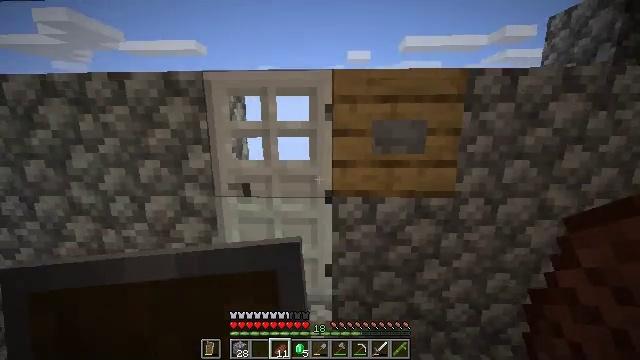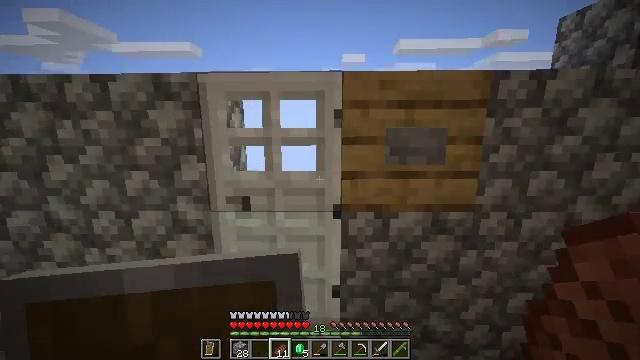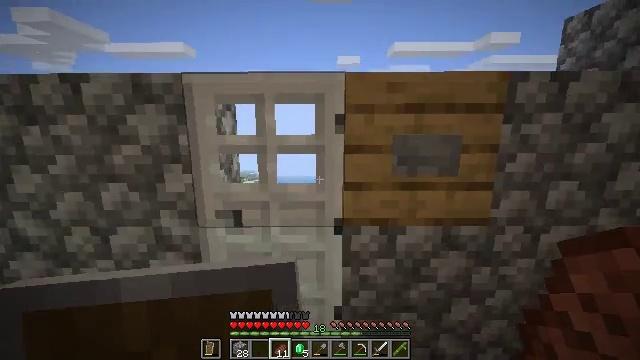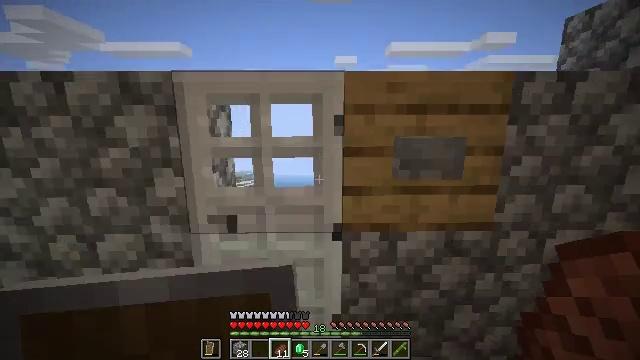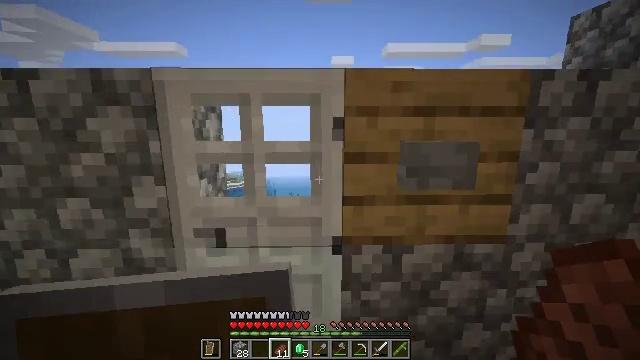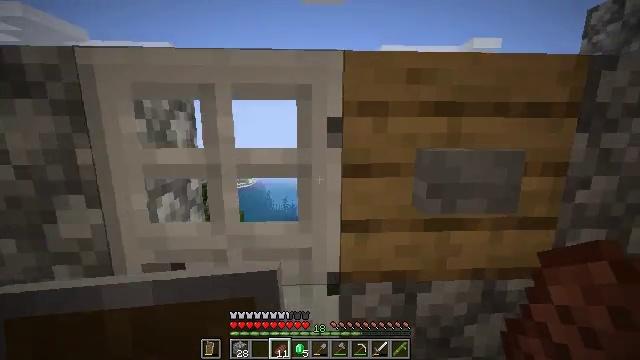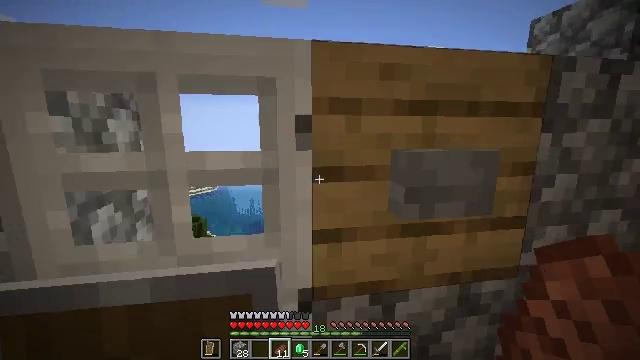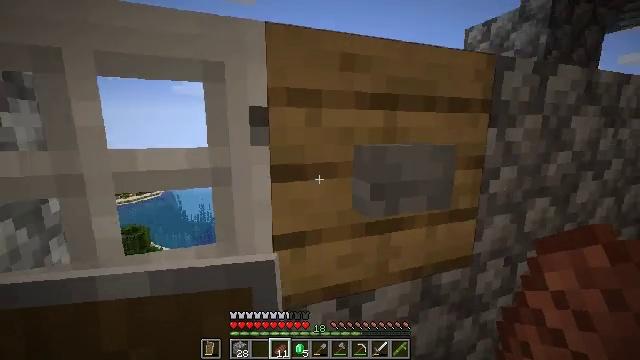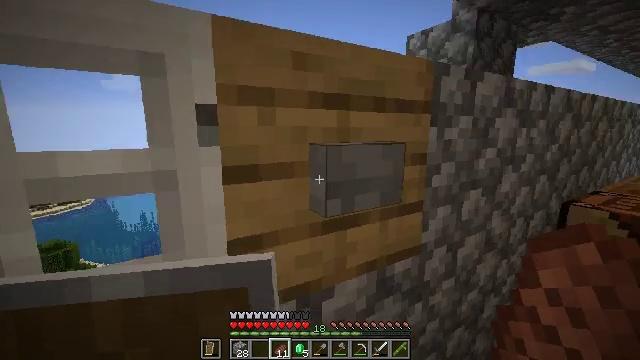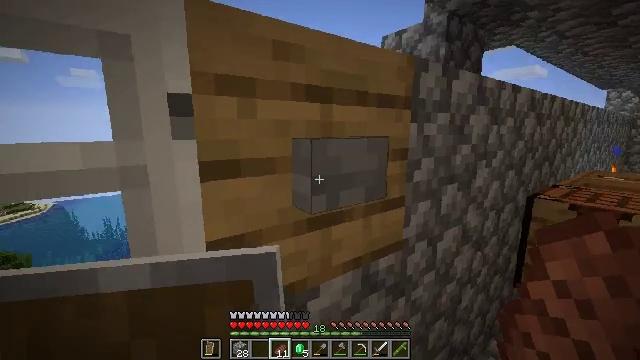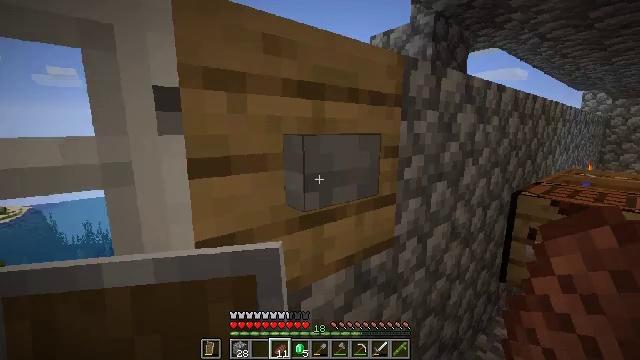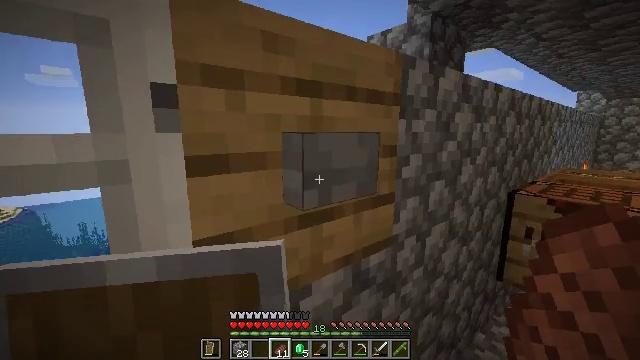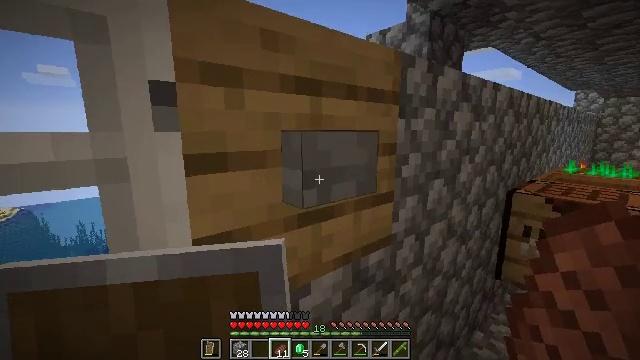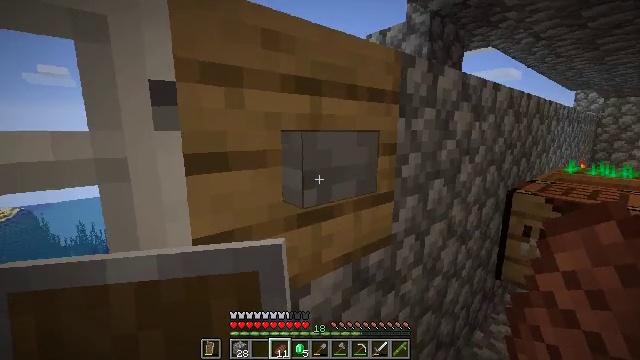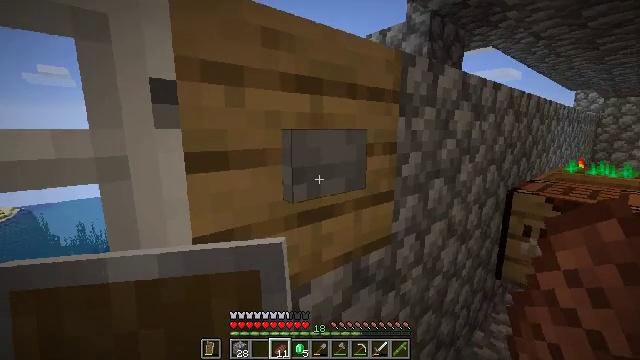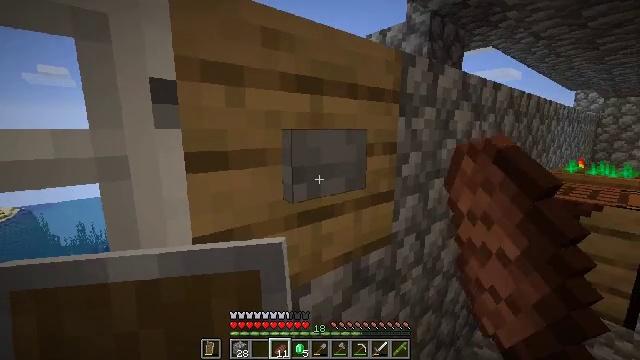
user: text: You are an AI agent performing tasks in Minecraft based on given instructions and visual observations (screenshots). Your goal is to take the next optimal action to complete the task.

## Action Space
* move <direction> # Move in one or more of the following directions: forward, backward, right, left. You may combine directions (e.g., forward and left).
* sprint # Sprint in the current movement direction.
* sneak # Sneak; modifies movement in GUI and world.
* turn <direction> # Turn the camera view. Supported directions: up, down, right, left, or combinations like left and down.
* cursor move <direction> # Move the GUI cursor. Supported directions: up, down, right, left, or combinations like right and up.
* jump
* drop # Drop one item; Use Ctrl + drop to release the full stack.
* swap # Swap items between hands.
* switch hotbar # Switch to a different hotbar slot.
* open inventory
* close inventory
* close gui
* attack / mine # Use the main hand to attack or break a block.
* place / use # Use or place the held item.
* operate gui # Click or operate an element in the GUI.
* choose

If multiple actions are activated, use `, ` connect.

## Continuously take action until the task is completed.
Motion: motion action
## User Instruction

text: Hunt the villager.
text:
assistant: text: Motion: move forward, turn right
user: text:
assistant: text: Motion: move forward, turn right
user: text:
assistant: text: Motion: move forward
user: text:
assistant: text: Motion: move forward
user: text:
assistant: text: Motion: move forward, turn right
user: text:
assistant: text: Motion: turn right
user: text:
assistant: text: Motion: turn right
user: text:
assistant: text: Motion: turn right
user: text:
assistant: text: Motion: turn right
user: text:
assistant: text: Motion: turn right
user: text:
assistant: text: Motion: no_op
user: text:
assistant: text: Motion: no_op
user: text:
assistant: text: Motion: no_op
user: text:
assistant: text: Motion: use / place
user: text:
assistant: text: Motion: use / place
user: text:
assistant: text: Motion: use / place
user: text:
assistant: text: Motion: move left
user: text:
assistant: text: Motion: move left, turn down
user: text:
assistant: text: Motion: move left, turn right and down
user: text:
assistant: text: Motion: move forward and move left, turn right and down
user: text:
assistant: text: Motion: move forward and move left, turn right and down
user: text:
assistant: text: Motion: move forward and move left, turn right and down
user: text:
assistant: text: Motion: move forward and move left, turn right
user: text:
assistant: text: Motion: turn right
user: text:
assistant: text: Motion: turn right
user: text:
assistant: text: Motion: turn right
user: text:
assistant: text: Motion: turn right
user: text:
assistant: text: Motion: turn right
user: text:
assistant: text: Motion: move right
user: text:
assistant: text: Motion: move right